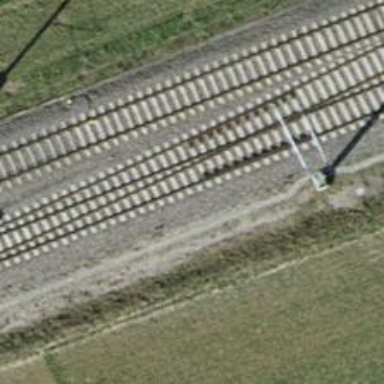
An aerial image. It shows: Rail siding with electrified tracks using contact line.